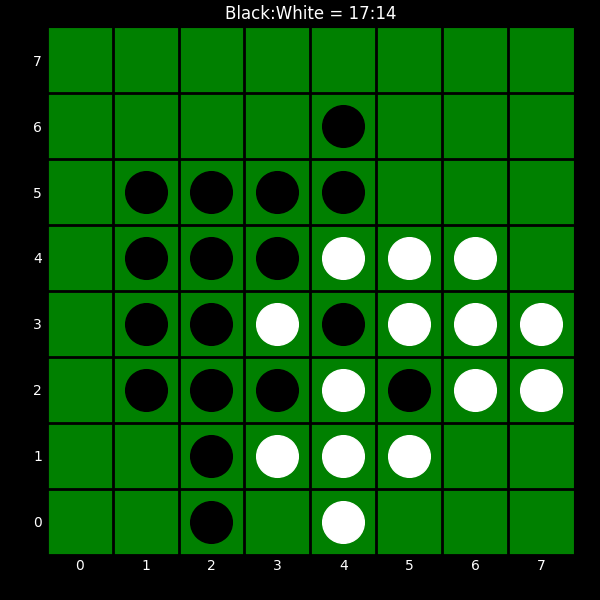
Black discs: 17
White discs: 14